Question: Symfony command doctrine:generate:crud generated controller< form and its views. But, index does not contain other table references fields "many-to-one".
Entity model:
'''
<?php
namespace Acme\Bundle\AdminBundle\Entity;
use Doctrine\ORM\Mapping as ORM;
/**
* Albums
*
* @ORM\Table(name="albums", indexes={@ORM\Index(name="IDX_F4E2474F3D8E604F", columns={"parent"})})
* @ORM\Entity
*/
class Albums
{
/**
* @var integer
*
* @ORM\Column(name="id", type="integer", nullable=false)
* @ORM\Id
* @ORM\GeneratedValue(strategy="SEQUENCE")
* @ORM\SequenceGenerator(sequenceName="albums_id_seq", allocationSize=1, initialValue=1)
*/
private $id;
/**
* @var string
*
* @ORM\Column(name="name", type="string", length=60, nullable=false)
*/
private $name;
/**
* @var integer
*
* @ORM\Column(name="sort", type="integer", nullable=false)
*/
private $sort;
/**
* @var \ParentAlbums
*
* @ORM\ManyToOne(targetEntity="ParentAlbums")
* @ORM\JoinColumns({
* @ORM\JoinColumn(name="parent", referencedColumnName="id")
* })
*/
private $parent;
/**
* Get id
*
* @return integer
*/
public function getId()
{
return $this->id;
}
/**
* Set name
*
* @param string $name
* @return Albums
*/
public function setName($name)
{
$this->name = $name;
return $this;
}
/**
* Get name
*
* @return string
*/
public function getName()
{
return $this->name;
}
/**
* Set sort
*
* @param integer $sort
* @return Albums
*/
public function setSort($sort)
{
$this->sort = $sort;
return $this;
}
/**
* Get sort
*
* @return integer
*/
public function getSort()
{
return $this->sort;
}
/**
* Set parent
*
* @param \Acme\Bundle\AdminBundle\Entity\ParentAlbums $parent
* @return Albums
*/
public function setParent(\Acme\Bundle\AdminBundle\Entity\ParentAlbums $parent = null)
{
$this->parent = $parent;
return $this;
}
/**
* Get parent
*
* @return \Acme\Bundle\AdminBundle\Entity\ParentAlbums
*/
public function getParent()
{
return $this->parent;
}
}
'''
Index.html.twig - table head section:
'''
<thead>
<tr>
<th>Id</th>
<th>Name</th>
<th>Sort</th>
<th>{{ 'views.index.actions'|trans({}, 'JordiLlonchCrudGeneratorBundle') }}</th>
</tr>
</thead>
'''

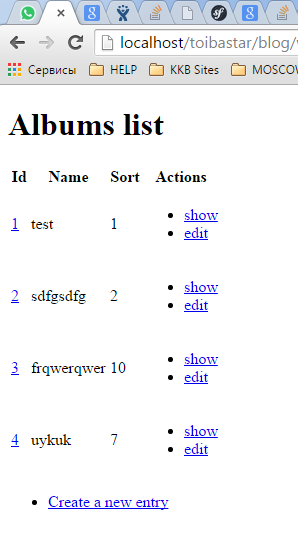
Answer: This is the normal behaviour of the DoctrineCrudGenerator, because the generator uses only the 'Doctrine\ORM\Mapping\ClassMetadataInfo::$fieldMappings' array to generate the table, but the ParentAlbum-ManyToOne association is located in the 'Doctrine\ORM\Mapping\ClassMetadataInfo::$associationMappings' array. So it never will be recognized on crud generation.
To demonstrate a possible solution I use the the Comment entity of the symfony-demo application:
'''
<?php
/*
* This file is part of the Symfony package.
*
* (c) Fabien Potencier <fabien@symfony.com>
*
* For the full copyright and license information, please view the LICENSE
* file that was distributed with this source code.
*/
namespace AppBundle\Entity;
use Doctrine\ORM\Mapping as ORM;
use Symfony\Component\Validator\Constraints as Assert;
/**
* @ORM\Entity
*
* Defines the properties of the Comment entity to represent the blog comments.
* See http://symfony.com/doc/current/book/doctrine.html#creating-an-entity-class
*
* Tip: if you have an existing database, you can generate these entity class automatically.
* See http://symfony.com/doc/current/cookbook/doctrine/reverse_engineering.html
*
* @author Ryan Weaver <weaverryan@gmail.com>
* @author Javier Eguiluz <javier.eguiluz@gmail.com>
*/
class Comment
{
/**
* @ORM\Id
* @ORM\GeneratedValue
* @ORM\Column(type="integer")
*/
private $id;
/**
* @ORM\ManyToOne(targetEntity="Post", inversedBy="comments")
* @ORM\JoinColumn(nullable=false)
*/
private $post;
/**
* @ORM\Column(type="text")
* @Assert\NotBlank(message="Please don't leave your comment blank!")
* @Assert\Length(
* min = "5",
* minMessage = "Comment is too short ({{ limit }} characters minimum)",
* max = "10000",
* maxMessage = "Comment is too long ({{ limit }} characters maximum)"
* )
*/
private $content;
/**
* @ORM\Column(type="string")
* @Assert\Email()
*/
private $authorEmail;
/**
* @ORM\Column(type="datetime")
* @Assert\DateTime()
*/
private $publishedAt;
public function __construct()
{
$this->publishedAt = new \DateTime();
}
/**
* @Assert\True(message = "The content of this comment is considered spam.")
*/
public function isLegitComment()
{
$containsInvalidCharacters = false !== strpos($this->content, '@');
return !$containsInvalidCharacters;
}
public function getId()
{
return $this->id;
}
public function getContent()
{
return $this->content;
}
public function setContent($content)
{
$this->content = $content;
}
public function getAuthorEmail()
{
return $this->authorEmail;
}
public function setAuthorEmail($authorEmail)
{
$this->authorEmail = $authorEmail;
}
public function getPublishedAt()
{
return $this->publishedAt;
}
public function setPublishedAt($publishedAt)
{
$this->publishedAt = $publishedAt;
}
public function getPost()
{
return $this->post;
}
public function setPost(Post $post = null)
{
$this->post = $post;
}
}
'''
There are "normal" columns like id, content, authorEmail and publishedAt and one ManyToOne association to the Post entity. For this entity the following metadata are generated:
'''
Doctrine\ORM\Mapping\ClassMetadata {#437
+name: "AppBundle\Entity\Comment"
+namespace: "AppBundle\Entity"
+rootEntityName: "AppBundle\Entity\Comment"
+customGeneratorDefinition: null
+customRepositoryClassName: null
+isMappedSuperclass: false
+isEmbeddedClass: false
+parentClasses: []
+subClasses: []
+embeddedClasses: []
+namedQueries: []
+namedNativeQueries: []
+sqlResultSetMappings: []
+identifier: array:1 [
0 => "id"
]
+inheritanceType: 1
+generatorType: 4
+fieldMappings: array:4 [
"id" => array:9 [
"fieldName" => "id"
"type" => "integer"
"scale" => 0
"length" => null
"unique" => false
"nullable" => false
"precision" => 0
"id" => true
"columnName" => "id"
]
"content" => array:8 [
"fieldName" => "content"
"type" => "text"
"scale" => 0
"length" => null
"unique" => false
"nullable" => false
"precision" => 0
"columnName" => "content"
]
"authorEmail" => array:8 [
"fieldName" => "authorEmail"
"type" => "string"
"scale" => 0
"length" => null
"unique" => false
"nullable" => false
"precision" => 0
"columnName" => "authorEmail"
]
"publishedAt" => array:8 [
"fieldName" => "publishedAt"
"type" => "datetime"
"scale" => 0
"length" => null
"unique" => false
"nullable" => false
"precision" => 0
"columnName" => "publishedAt"
]
]
+fieldNames: array:4 [
"id" => "id"
"content" => "content"
"authorEmail" => "authorEmail"
"publishedAt" => "publishedAt"
]
+columnNames: array:4 [
"id" => "id"
"content" => "content"
"authorEmail" => "authorEmail"
"publishedAt" => "publishedAt"
]
+discriminatorValue: null
+discriminatorMap: []
+discriminatorColumn: null
+table: array:1 [
"name" => "Comment"
]
+lifecycleCallbacks: []
+entityListeners: []
+associationMappings: array:1 [
"post" => array:19 [
"fieldName" => "post"
"joinColumns" => array:1 [
0 => array:6 [
"name" => "post_id"
"unique" => false
"nullable" => false
"onDelete" => null
"columnDefinition" => null
"referencedColumnName" => "id"
]
]
"cascade" => []
"inversedBy" => "comments"
"targetEntity" => "AppBundle\Entity\Post"
"fetch" => 2
"type" => 2
"mappedBy" => null
"isOwningSide" => true
"sourceEntity" => "AppBundle\Entity\Comment"
"isCascadeRemove" => false
"isCascadePersist" => false
"isCascadeRefresh" => false
"isCascadeMerge" => false
"isCascadeDetach" => false
"sourceToTargetKeyColumns" => array:1 [
"post_id" => "id"
]
"joinColumnFieldNames" => array:1 [
"post_id" => "post_id"
]
"targetToSourceKeyColumns" => array:1 [
"id" => "post_id"
]
"orphanRemoval" => false
]
]
+isIdentifierComposite: false
+containsForeignIdentifier: false
+idGenerator: Doctrine\ORM\Id\IdentityGenerator {#439
-sequenceName: null
}
+sequenceGeneratorDefinition: null
+tableGeneratorDefinition: null
+changeTrackingPolicy: 1
+isVersioned: null
+versionField: null
+cache: null
+reflClass: null
+isReadOnly: false
#namingStrategy: Doctrine\ORM\Mapping\DefaultNamingStrategy {#407}
+reflFields: array:5 [
"id" => null
"content" => null
"authorEmail" => null
"publishedAt" => null
"post" => null
]
-instantiator: Doctrine\Instantiator\Instantiator {#438}
}
'''
You can see, that the normal fields are located in the fieldMappings array, while the association lives in the associationMappings array.
Running the crud generator for the Comment entity produces the table only for the "normal" columns without the post association:
'''
<thead>
<tr>
<th>Id</th>
<th>Content</th>
<th>Authoremail</th>
<th>Publishedat</th>
<th>Actions</th>
</tr>
</thead>
'''
Now, to change this behaviour, you simply have to "merge" the associationMappings array in the fieldMappings array on crud generation.
You can do that in the 'Sensio\Bundle\GeneratorBundle\Generator\DoctrineCrudGenerator'. For production, you have to override the
'Sensio\Bundle\GeneratorBundle\Generator\DoctrineCrudGenerator' and the 'Sensio\Bundle\GeneratorBundle\Command\GenerateDoctrineCrudCommand'
and make the changes in your own class. But just as a proof of concept I will do quick and really dirty hack, an add the
following changes to the DoctrineCrudGenerator directly:
'''
/**
* Generates a CRUD controller.
*
* @author Fabien Potencier <fabien@symfony.com>
*/
class DoctrineCrudGenerator extends Generator
{
// ...
/**
* Generates the index.html.twig template in the final bundle.
*
* @param string $dir The path to the folder that hosts templates in the bundle
*/
protected function generateIndexView($dir)
{
$this->renderFile(
'crud/views/index.html.twig.twig',
$dir . '/index.html.twig',
array(
'bundle' => $this->bundle->getName(),
'entity' => $this->entity,
'identifier' => $this->metadata->identifier[0],
// Use the function instead of the "raw" fieldMappings array
// 'fields' => $this->metadata->fieldMappings,
'fields' => $this->processFieldMappings(),
'actions' => $this->actions,
'record_actions' => $this->getRecordActions(),
'route_prefix' => $this->routePrefix,
'route_name_prefix' => $this->routeNamePrefix,
)
);
}
// ...
/**
* Add the associations to the array
*
* @return array
*/
protected function processFieldMappings()
{
/** @var \Doctrine\ORM\Mapping\ClassMetadata $metadata */
$metadata = $this->metadata;
$fields = $metadata->fieldMappings;
$associationMappings = $metadata->associationMappings;
foreach ($associationMappings as $k => $a) {
// Add the field only if it is a ToOne association and if the targetEntity implements the __toString method
if ($a['type'] & ClassMetadataInfo::TO_ONE && method_exists($a['targetEntity'], '__toString')) {
$fields[$k] = array(
"fieldName" => $a["fieldName"],
"type" => "text",
"scale" => 0,
"length" => null,
"unique" => false,
"nullable" => false,
"precision" => 0,
"columnName" => $k
);
}
}
return $fields;
}
}
'''
After the changes and if you added the __toString to the Post entity, the generator produces the following code:
'''
<table class="records_list">
<thead>
<tr>
<th>Id</th>
<th>Content</th>
<th>Authoremail</th>
<th>Publishedat</th>
<th>Post</th>
<th>Actions</th>
</tr>
</thead>
<tbody>
{% for entity in entities %}
<tr>
<td><a href="{{ path('comment_show', { 'id': entity.id }) }}">{{ entity.id }}</a></td>
<td>{{ entity.content }}</td>
<td>{{ entity.authorEmail }}</td>
<td>{% if entity.publishedAt %}{{ entity.publishedAt|date('Y-m-d H:i:s') }}{% endif %}</td>
<td>{{ entity.post }}</td>
<td>
<ul>
<li>
<a href="{{ path('comment_show', { 'id': entity.id }) }}">show</a>
</li>
<li>
<a href="{{ path('comment_edit', { 'id': entity.id }) }}">edit</a>
</li>
</ul>
</td>
</tr>
{% endfor %}
</tbody>
</table>
'''
You can see, the post association is recognized now. You can use this as an entry point if you want to start writing
your own generator. But you have to investigate, how to handle ToMany associations and how to handle associations in
forms and so on ..